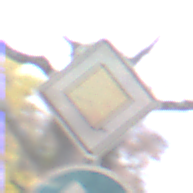
Verkehrszeichen: Vorfahrtsstrasse
Zusatzzeichen unten: VorgeschriebeneFahrtrichtungGeradeausOderRechts
Umgebung: Roofed, Urban
Tageszeit: MorningAfternoon
Wetter: PartlyCloudy
Licht: Natural
Jahreszeit: NotSpecified
Kontrast: MediumContrast